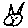
Label: cat